Brain MRI, t1w sequence, axial 2D slice.
Patient: age 33, sex M, weight 90 kg, height 1.9 m
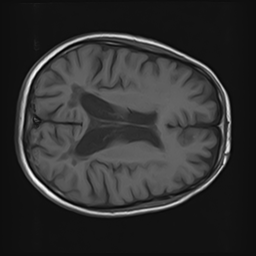